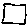
Label: square